Question: XStream refuses to add the "resultState" field as attribute in the output xml below (see screenshot), yet it does it correctly for the "order" and "name" fields. Any idea why?
Code:
'''
xstream.useAttributeFor(Result.class, "name");
xstream.useAttributeFor(Result.class, "order");
xstream.useAttributeFor(Result.class, "resultState");
'''
With: - Result.class, the parent class of ScenarioResult, TestCaseResult, PhaseResult and TaskResult shown in the xml output below.
- "resultState", a field of Result.class and of type ResultState (it's an enum type)
XML output (please see screenshot attached as plain xml text doesn't show properly on the post):

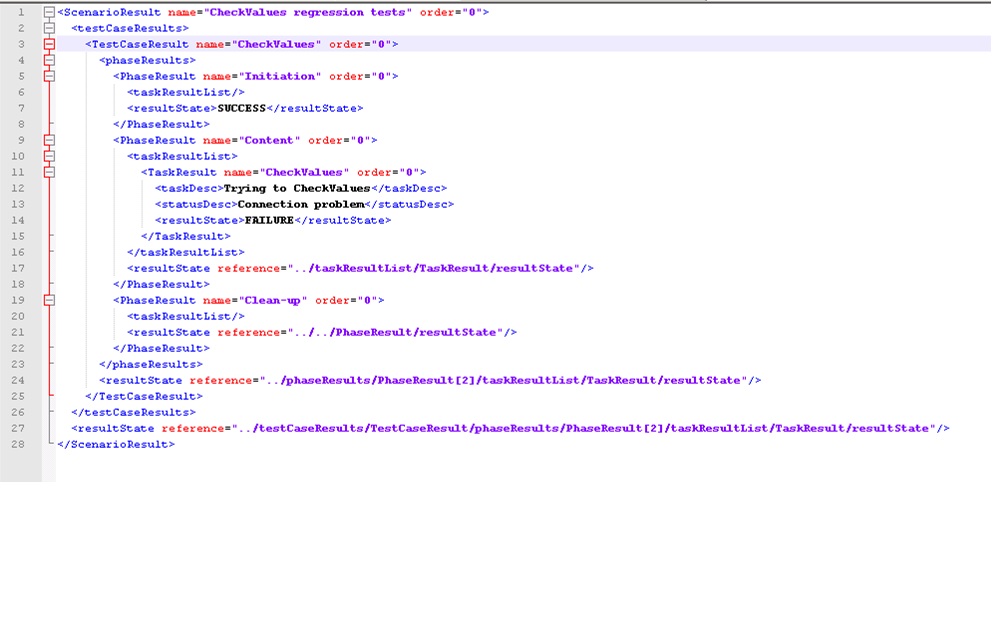
Answer: The problem is that the ResultState class is an enum type and that Xstream does not know how to pass enums as attributes without a little help. The solution is to create a converter class for the enum and register it to the xstream instance as explained in this SO post:
<URL>
Check also this post for a converter implementation that uses generics:
<URL>
My solution combines bits from those two posts as shown below (note I made the converter private static but it works the same if put in it's own class file):
'''
private static class EnumSingleValueConverter<T extends Enum<T>>
extends AbstractSingleValueConverter {
private Class<T> enumType;
public static <V extends Enum<V>> SingleValueConverter
create(Class<V> enumClass) {
return new EnumSingleValueConverter<V>(enumClass);
}
private EnumSingleValueConverter(Class<T> newEnumType) {
this.enumType = newEnumType;
}
public boolean canConvert(Class type) {
return type == enumType;
}
public Object fromString(String str) {
return Enum.valueOf(enumType, str);
}
public String toString(Object obj) {
return obj.toString();
}
}
'''
The rest of the code doesn't change except we add one line for the registration bit:
'''
xstream.registerConverter(EnumSingleValueConverter.create(ResultState.class));
xstream.useAttributeFor(Result.class, "name");
xstream.useAttributeFor(Result.class, "order");
xstream.useAttributeFor(Result.class, "resultState");
'''
As an example, line 11 in the screenshot now looks like this:
> <TaskResult name="CheckValue"
resultState="FAILURE" order="0"/>